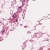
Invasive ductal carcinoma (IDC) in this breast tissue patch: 0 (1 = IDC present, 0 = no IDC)